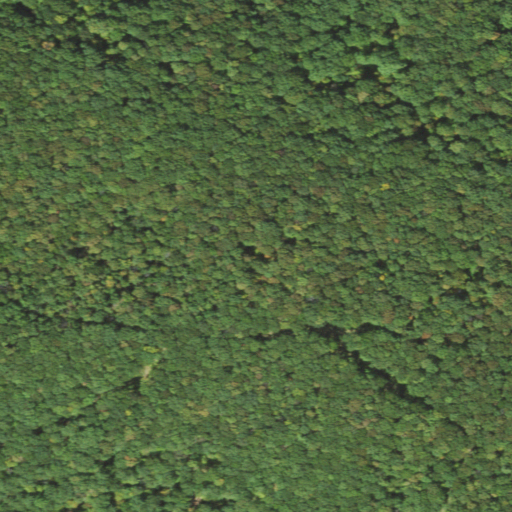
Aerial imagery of mountain in Pennsylvania named Big Hill containing only deciduous forest